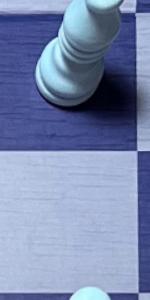
Label: Empty